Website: apple
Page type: billing-address
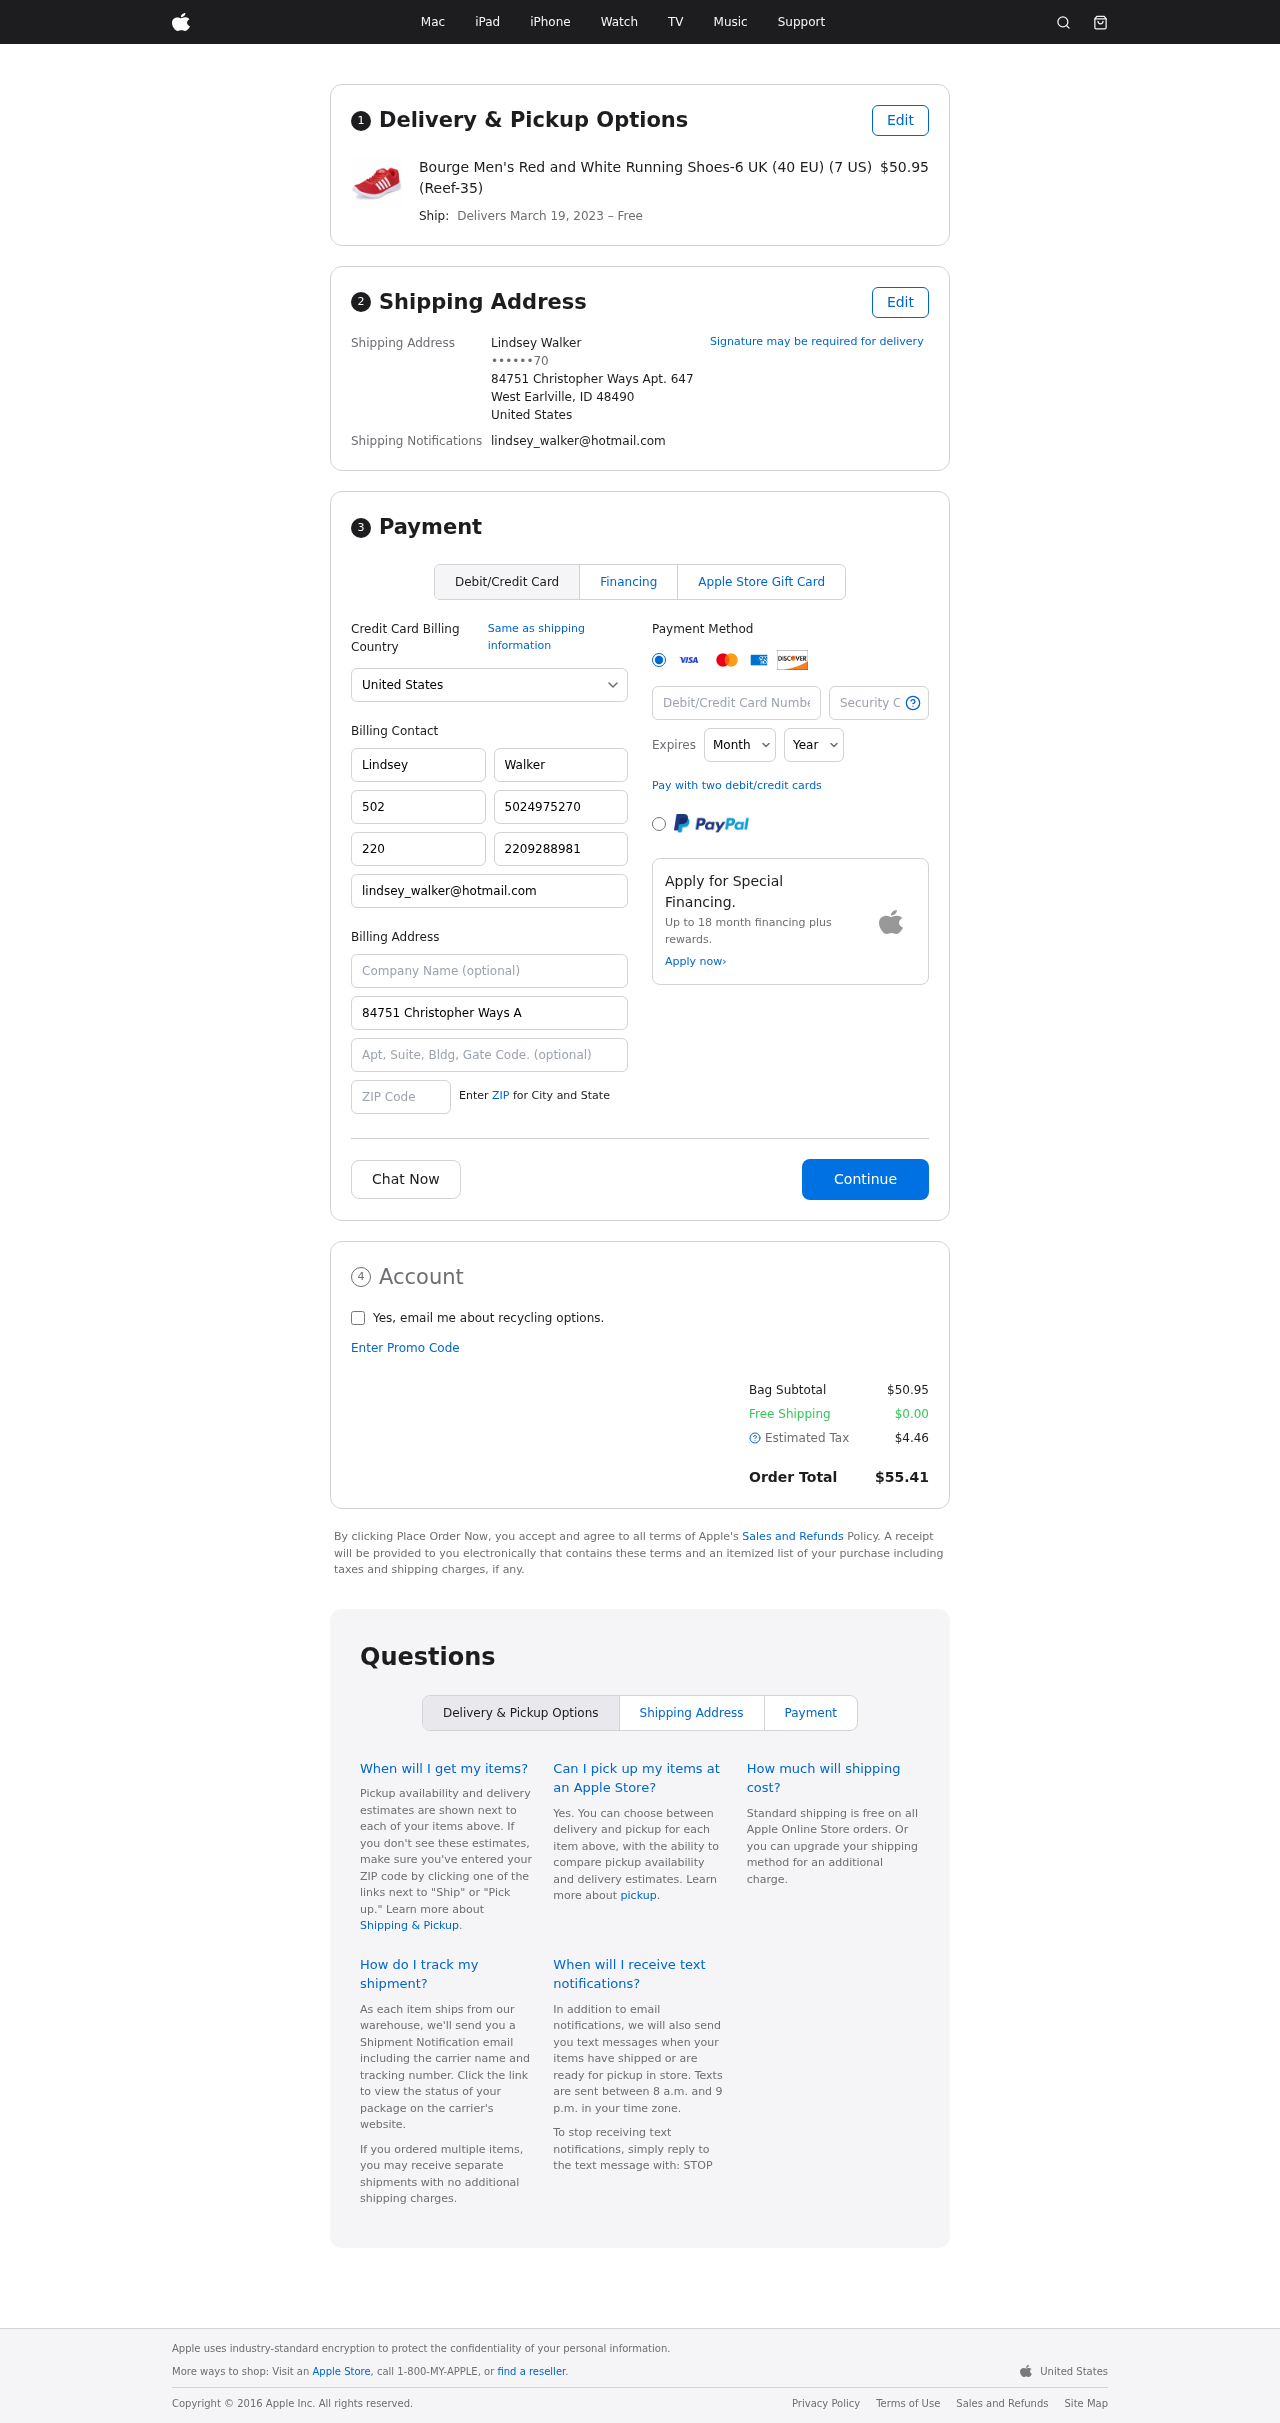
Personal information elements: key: PII_CARD_CVV
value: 183
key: PII_CARD_EXPIRY_MONTH
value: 10
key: PII_CARD_EXPIRY_YEAR
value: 29
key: PII_CARD_NUMBER
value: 4659 7588 6994 6185
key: PII_CITY_STATE_ZIP
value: West Earlville, ID 48490
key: PII_COUNTRY
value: United States
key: PII_EMAIL
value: lindsey_walker@hotmail.com
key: PII_FULLNAME
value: Lindsey Walker
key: PII_STREET
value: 84751 Christopher Ways Apt. 647
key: PII_PHONE_MASKED
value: ••••••70
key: PII_BILLING_FIRSTNAME
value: Lindsey
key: PII_BILLING_LASTNAME
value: Walker
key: PII_BILLING_PHONE_AREA
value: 502
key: PII_BILLING_PHONE
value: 5024975270
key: PII_BILLING_PHONE_ALT_AREA
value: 220
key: PII_BILLING_PHONE_ALT
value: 2209288981
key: PII_BILLING_EMAIL
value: lindsey_walker@hotmail.com
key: PII_BILLING_STREET
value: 84751 Christopher Ways Apt. 647
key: PII_BILLING_STREET2
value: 7325 Chad Green
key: PII_BILLING_POSTCODE
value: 48490
Product elements: key: PRODUCT1_NAME
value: Bourge Men's Red and White Running Shoes-6 UK (40 EU) (7 US) (Reef-35)
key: PRODUCT1_PRICE
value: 50.95
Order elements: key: ORDER_DELIVERY_DATE
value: March 19, 2023
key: ORDER_SUBTOTAL
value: $50.95
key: ORDER_SHIPPING_COST
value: $0.00
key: ORDER_TAX
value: $4.46
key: ORDER_TOTAL
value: $55.41